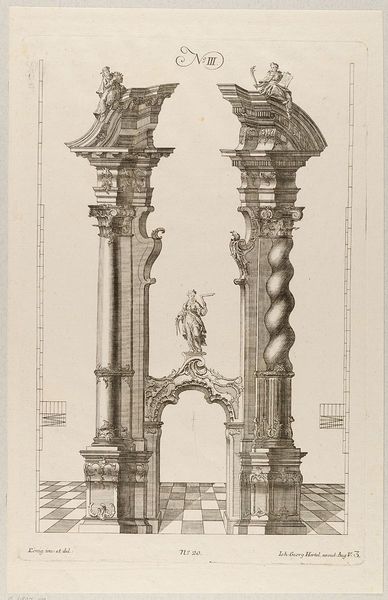
Titel: Ein Portal
Künstler: Johann Gottlieb König
Standort: Hamburg
Institution: Museum für Kunst und Gewerbe Hamburg
Schlagwörter: pfeiler, skizze, säule, säulen, zeichnung, hochformat, ornament, architektur, figur, rokoko, engel, grafik, graphik, figuren, fotografie, photographie, torbogen, druckgraphik, schwarzweiss, druckgrafik, stich, fliesen, portal, heiliger, plan, heilige, kupferstich, aedicula, rocaille, heiligendarstellung, style, reproduktionen, ornmente, druckerzeugnisse, architekturdarstellungen, ädikula, ornamentstich, geometrica